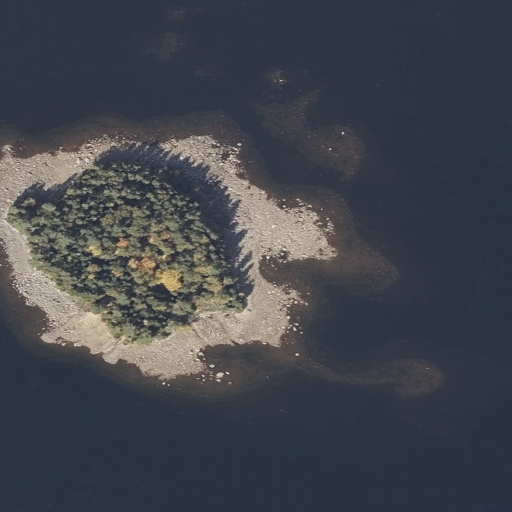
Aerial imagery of island in Maine named Farrington Island containing open water, herbaceous wetlands, evergreen forest, shrub, and barren land